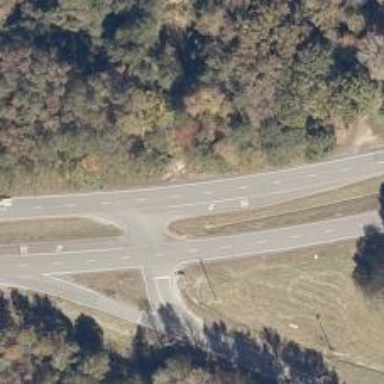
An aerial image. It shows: Primary highway with asphalt surface. It is dual carriageway.